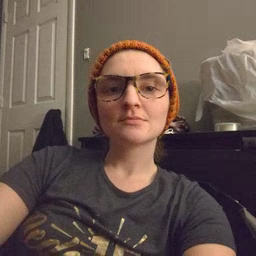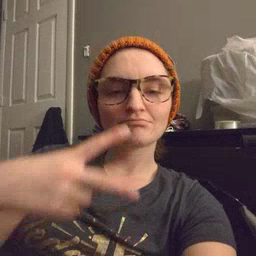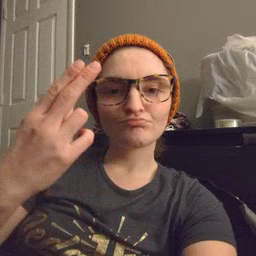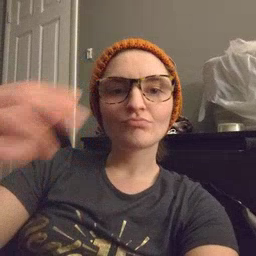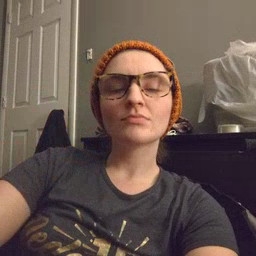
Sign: cut